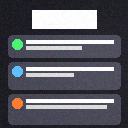
Screen state: on